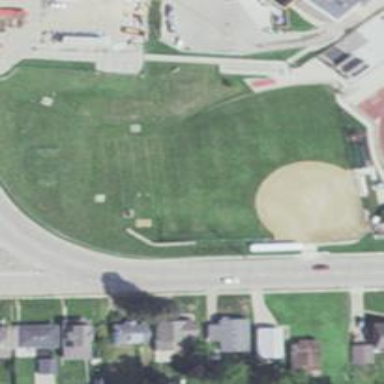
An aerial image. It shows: Baseball pitch for leisure land.